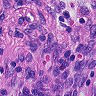
Metastatic tissue present: no